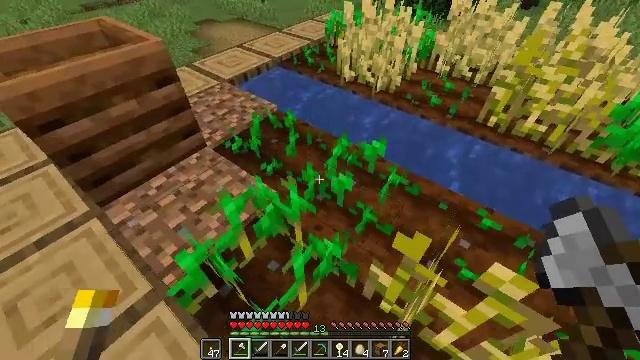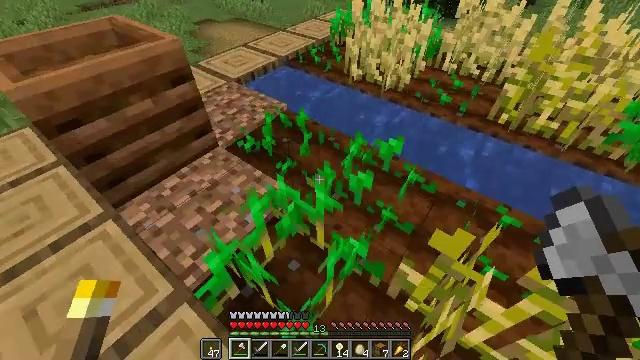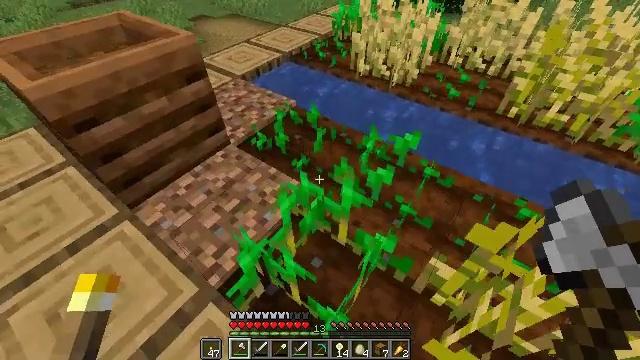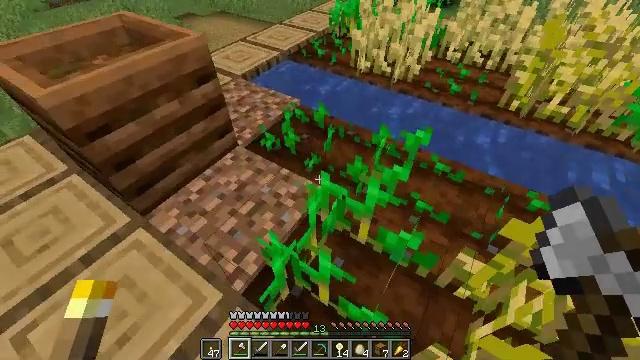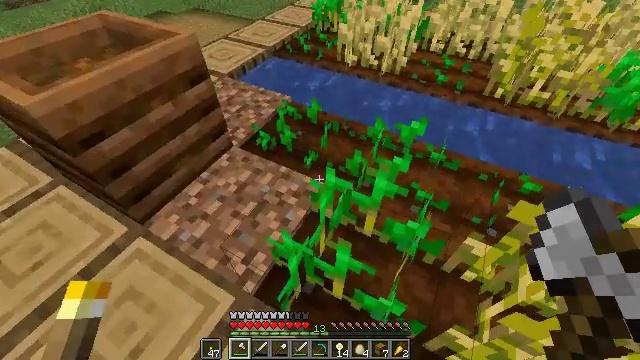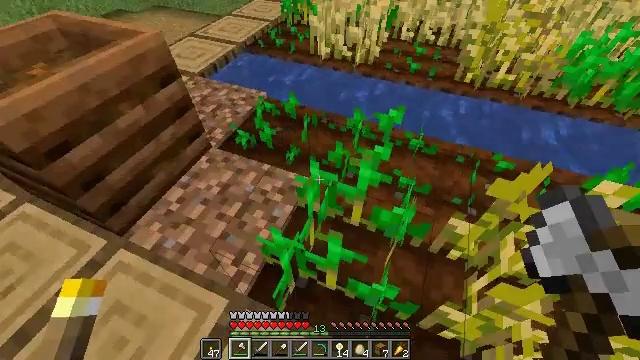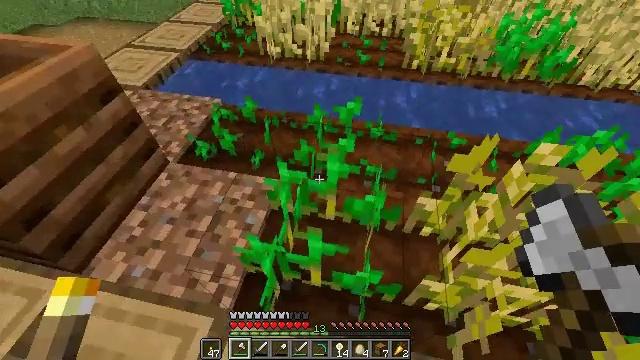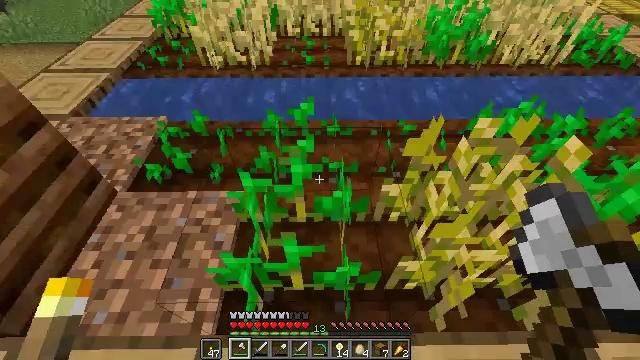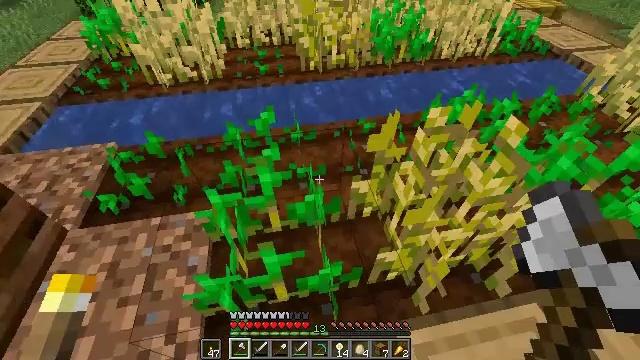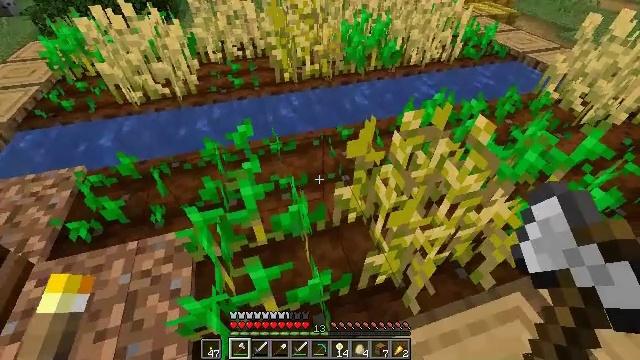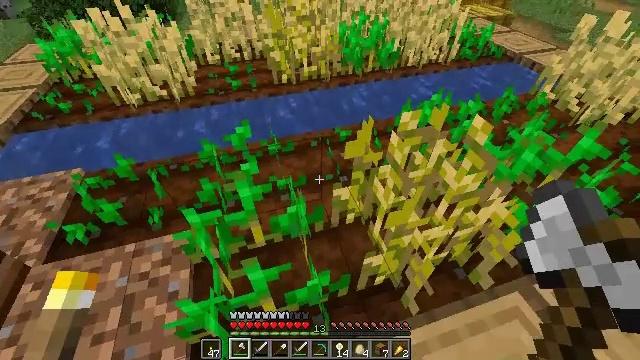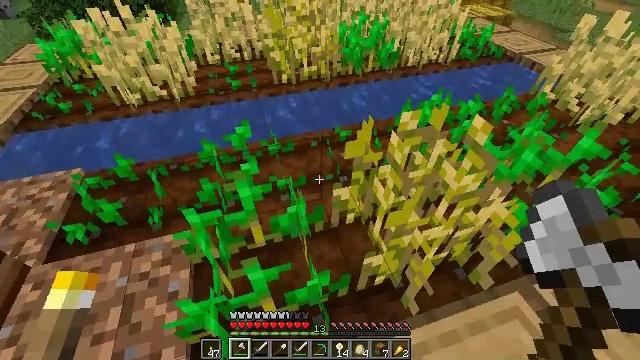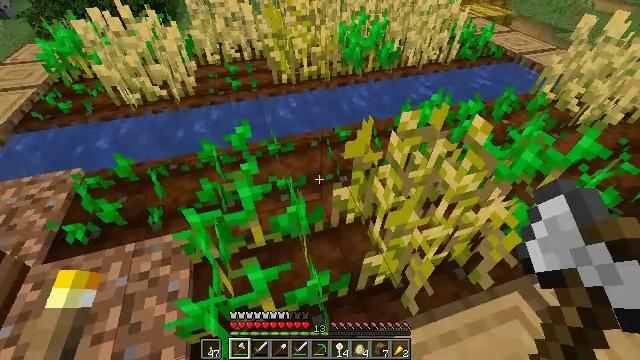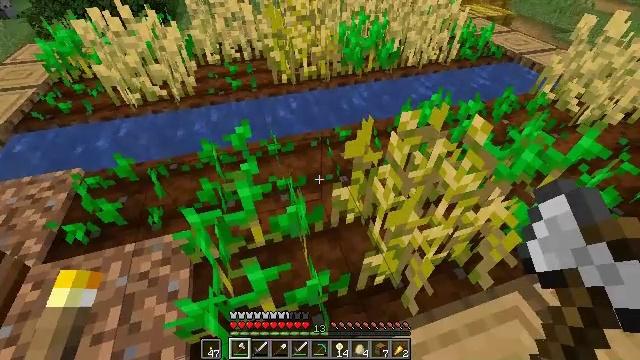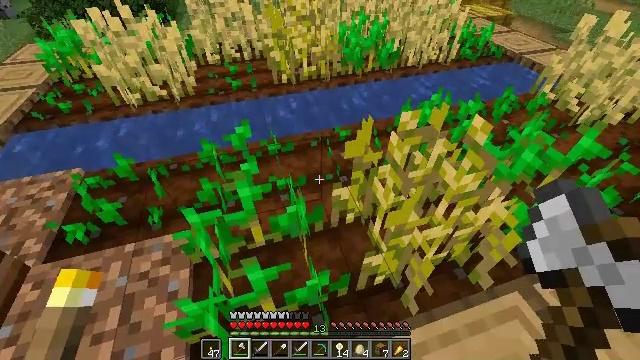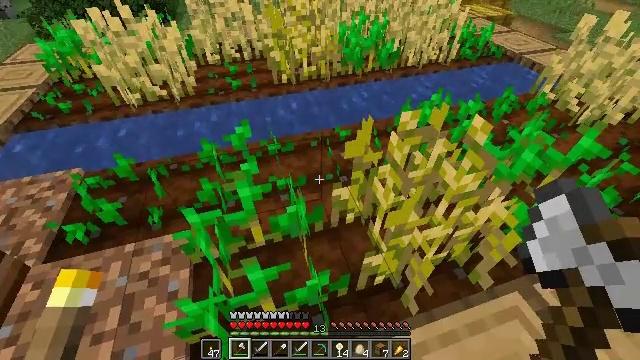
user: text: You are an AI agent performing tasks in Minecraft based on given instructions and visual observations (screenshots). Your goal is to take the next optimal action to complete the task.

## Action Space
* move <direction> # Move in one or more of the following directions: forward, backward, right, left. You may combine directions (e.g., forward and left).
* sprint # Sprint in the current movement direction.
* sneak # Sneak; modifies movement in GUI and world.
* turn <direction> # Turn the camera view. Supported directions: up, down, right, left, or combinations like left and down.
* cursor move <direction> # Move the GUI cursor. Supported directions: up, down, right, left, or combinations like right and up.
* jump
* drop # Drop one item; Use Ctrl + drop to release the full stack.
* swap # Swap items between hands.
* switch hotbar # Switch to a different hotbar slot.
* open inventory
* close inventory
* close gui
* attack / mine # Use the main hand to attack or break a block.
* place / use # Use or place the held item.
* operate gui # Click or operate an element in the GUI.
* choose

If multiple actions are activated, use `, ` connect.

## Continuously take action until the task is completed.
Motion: motion action
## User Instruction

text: Collect carrots by breaking the crop.
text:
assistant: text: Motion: move left
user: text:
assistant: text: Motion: move left, turn right
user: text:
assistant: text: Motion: turn right
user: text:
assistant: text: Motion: turn right
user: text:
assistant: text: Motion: turn right and down
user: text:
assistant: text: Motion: turn right
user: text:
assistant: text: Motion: turn right
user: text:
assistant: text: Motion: turn right and up
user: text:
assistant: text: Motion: turn right and up
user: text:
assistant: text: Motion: no_op
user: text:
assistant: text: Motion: no_op
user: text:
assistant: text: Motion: no_op
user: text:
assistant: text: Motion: no_op
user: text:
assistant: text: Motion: no_op
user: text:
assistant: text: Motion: no_op
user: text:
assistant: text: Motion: turn left
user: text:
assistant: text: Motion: turn left
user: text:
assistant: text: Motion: turn left
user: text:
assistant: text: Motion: turn left
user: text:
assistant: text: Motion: no_op
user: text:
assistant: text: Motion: no_op
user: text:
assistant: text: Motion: no_op
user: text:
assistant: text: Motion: no_op
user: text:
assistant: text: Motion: no_op
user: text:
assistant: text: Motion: no_op
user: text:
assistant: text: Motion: no_op
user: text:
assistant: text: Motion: no_op
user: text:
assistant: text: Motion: no_op
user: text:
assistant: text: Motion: no_op
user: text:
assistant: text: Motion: no_op